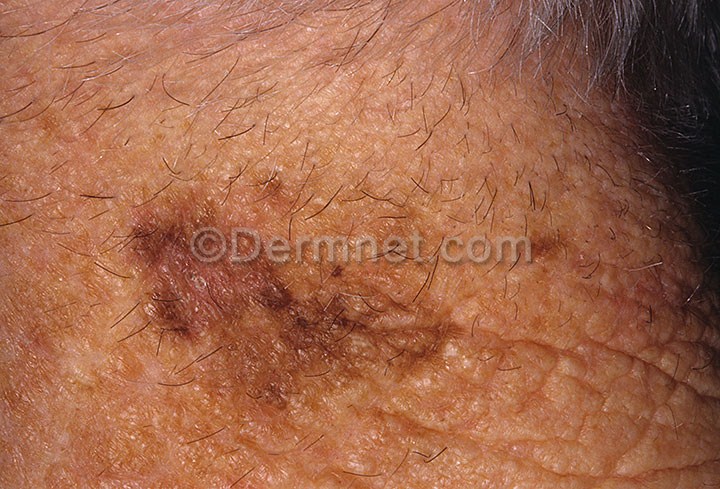
Disease: Melanoma Skin Cancer Nevi and Moles